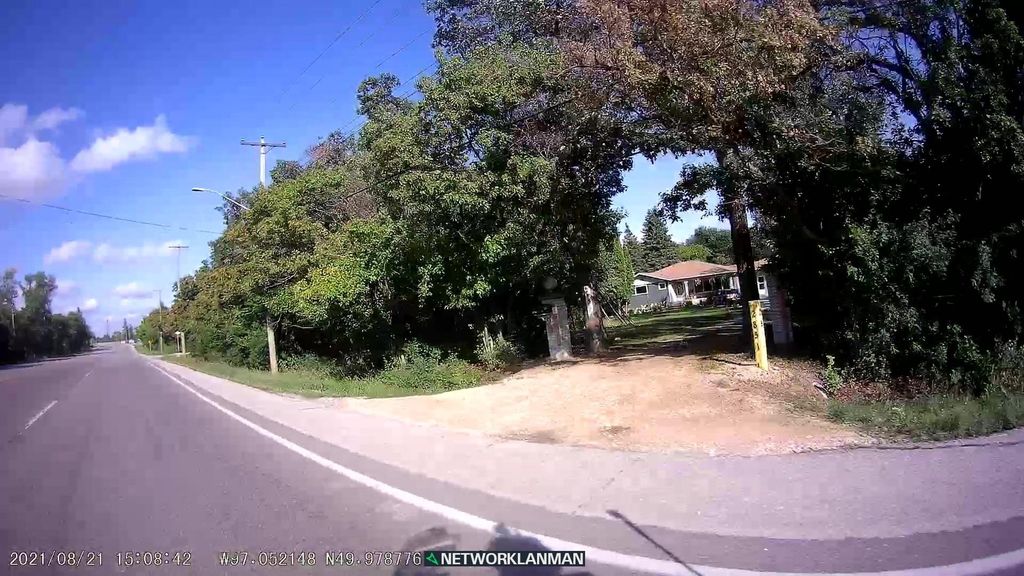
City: winnipeg